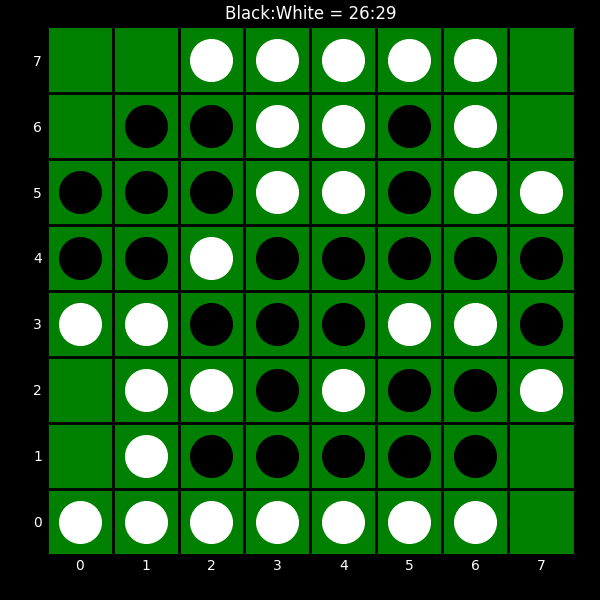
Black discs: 26
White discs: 29